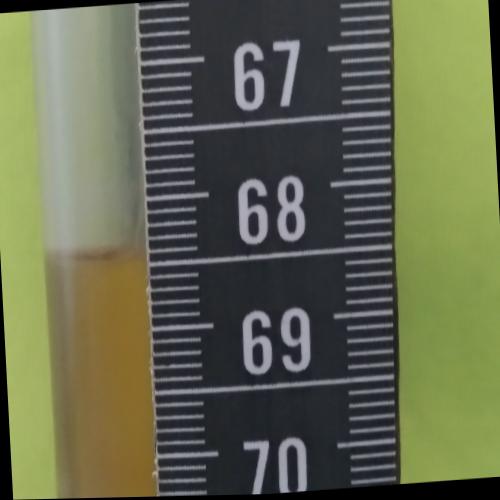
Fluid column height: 68.4 cm